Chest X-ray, AP view. Patient: 69 years old, sex F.
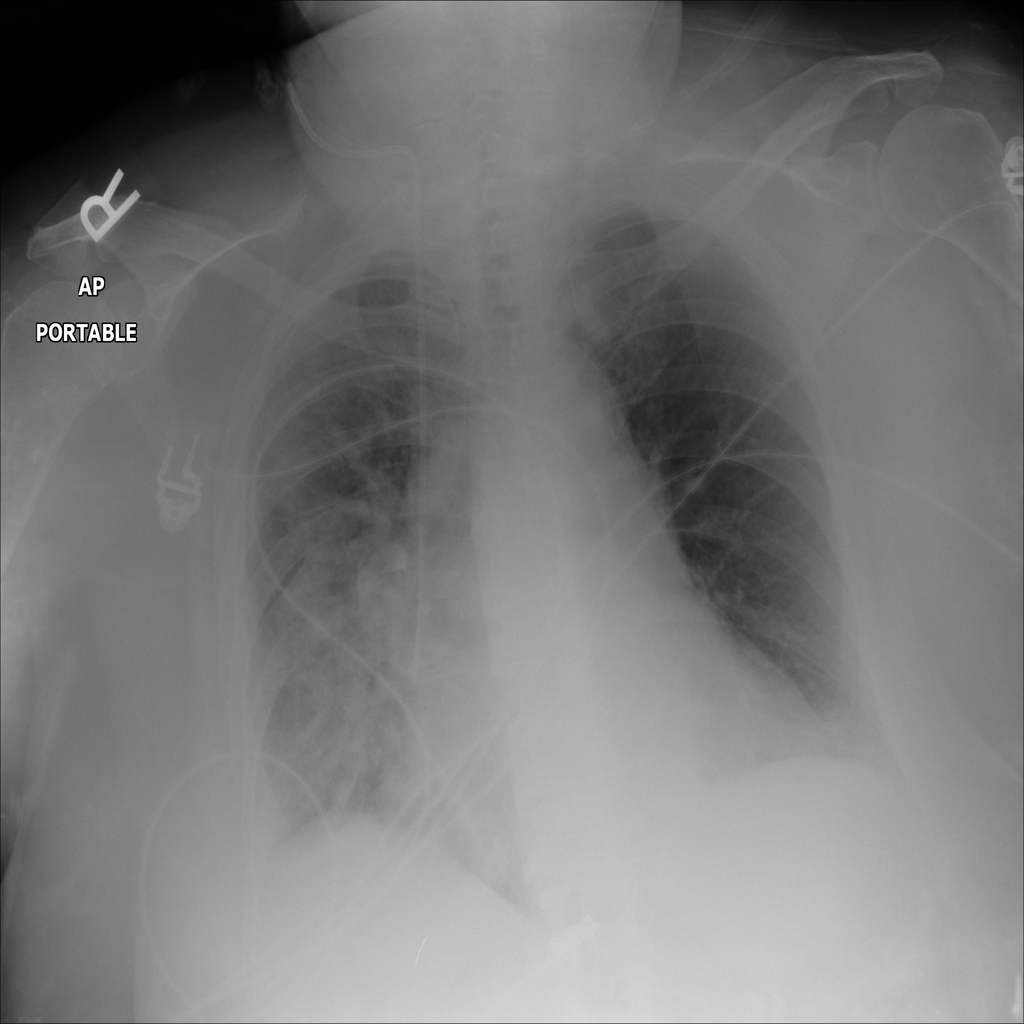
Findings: No Finding